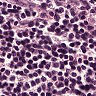
Metastatic tissue present: no